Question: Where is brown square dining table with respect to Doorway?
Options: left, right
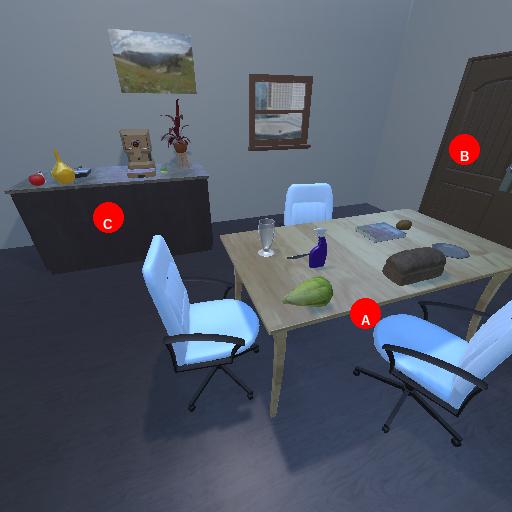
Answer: left